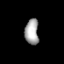
Tissue: prostate
Cell type: Fibroblasts
Senescence score: 0.7589
Nuclear area (px): 347
Mean DAPI intensity: 166.003